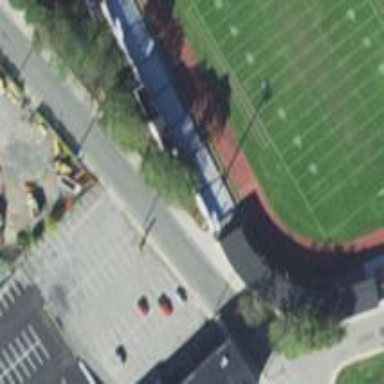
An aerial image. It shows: Bleachers on leisure land.